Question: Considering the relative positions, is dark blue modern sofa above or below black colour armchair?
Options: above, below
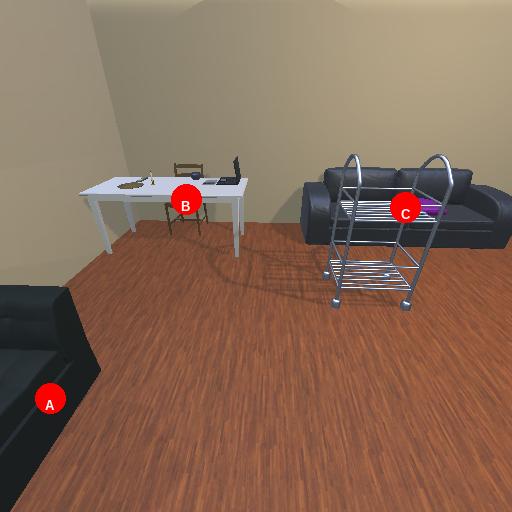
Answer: above